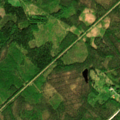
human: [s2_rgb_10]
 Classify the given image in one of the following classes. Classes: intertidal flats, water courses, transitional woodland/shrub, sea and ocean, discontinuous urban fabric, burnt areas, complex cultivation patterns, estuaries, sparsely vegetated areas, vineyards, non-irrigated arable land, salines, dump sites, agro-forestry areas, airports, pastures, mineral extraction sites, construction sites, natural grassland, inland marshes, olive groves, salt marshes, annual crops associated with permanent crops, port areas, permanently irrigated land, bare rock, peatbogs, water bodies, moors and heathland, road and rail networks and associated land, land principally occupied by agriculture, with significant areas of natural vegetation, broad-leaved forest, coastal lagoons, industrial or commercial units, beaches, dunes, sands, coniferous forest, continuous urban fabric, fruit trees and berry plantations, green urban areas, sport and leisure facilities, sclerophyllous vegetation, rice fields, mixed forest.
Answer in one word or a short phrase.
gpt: broad-leaved forest, coniferous forest, mixed forest, transitional woodland/shrub